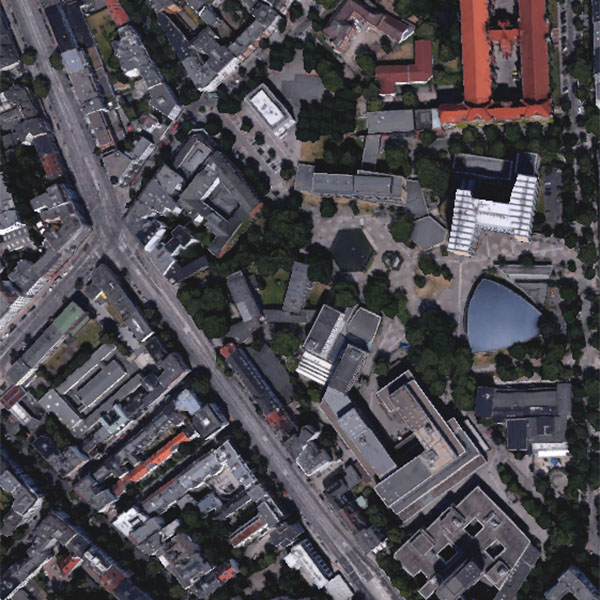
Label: School